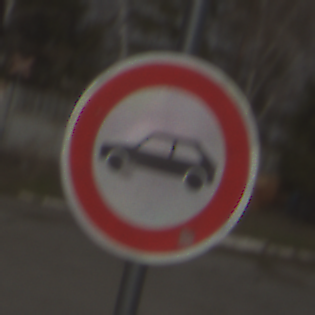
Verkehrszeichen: VerbotPersonenkraftwagen
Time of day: Midday
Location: Outdoor (Suburban)
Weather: PartlyCloudy
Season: NotSpecified
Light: Natural